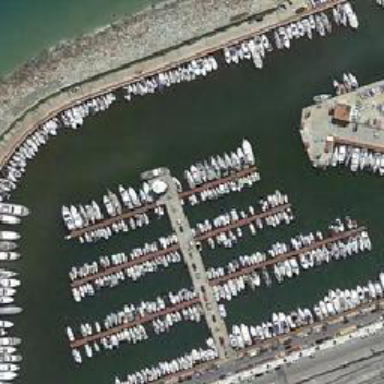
The lawn is between the road and the harbor .